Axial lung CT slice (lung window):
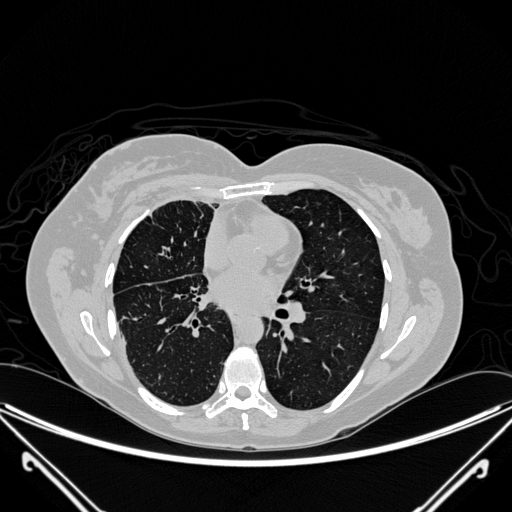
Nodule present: no